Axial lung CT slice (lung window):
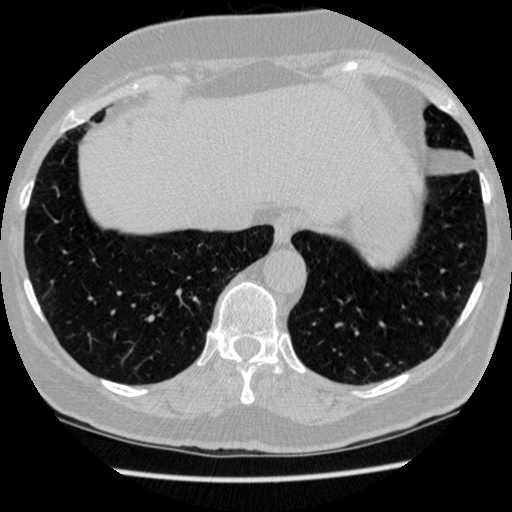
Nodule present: no